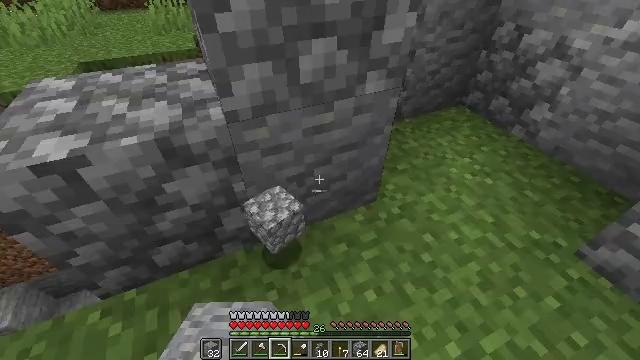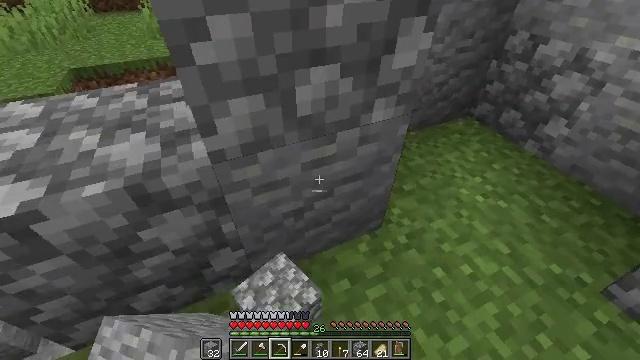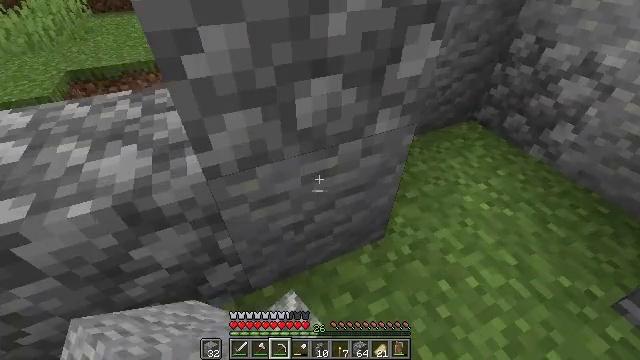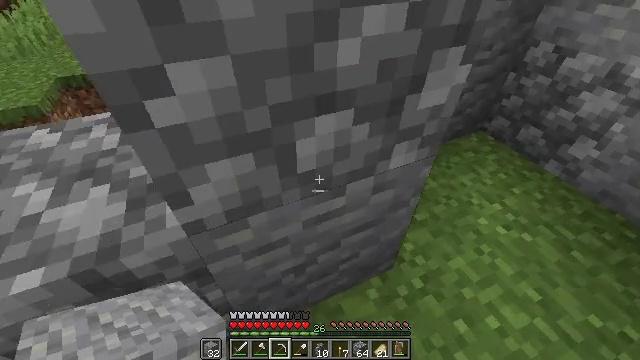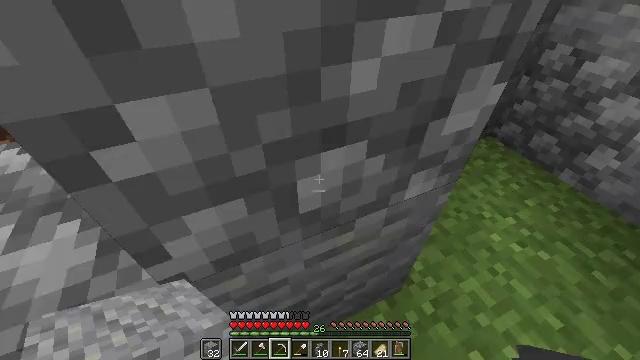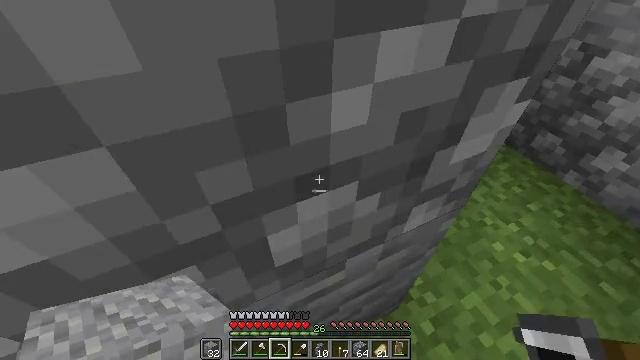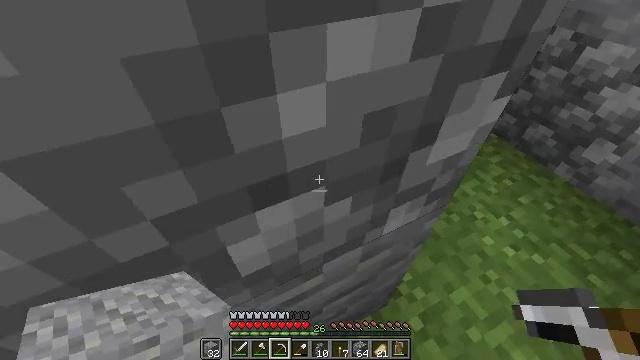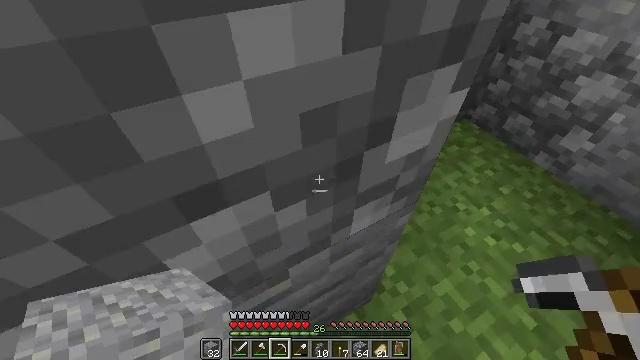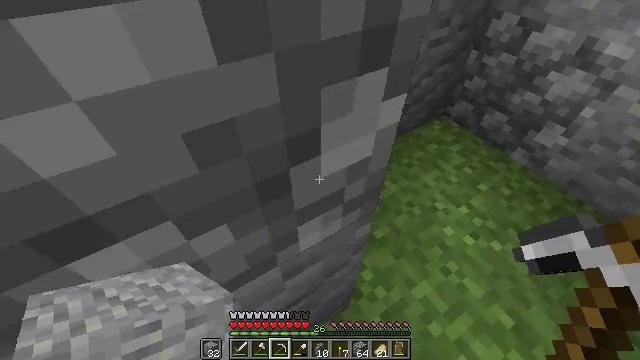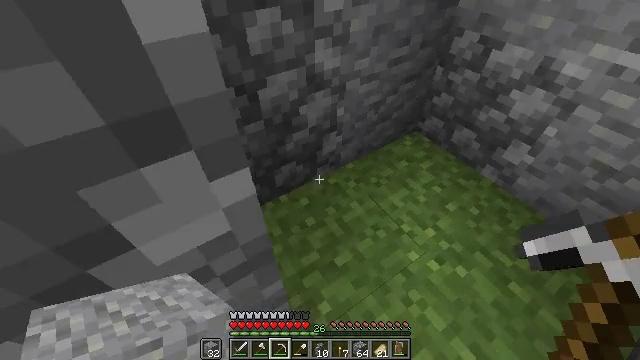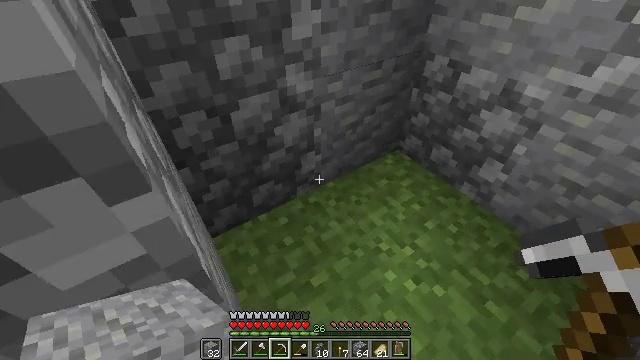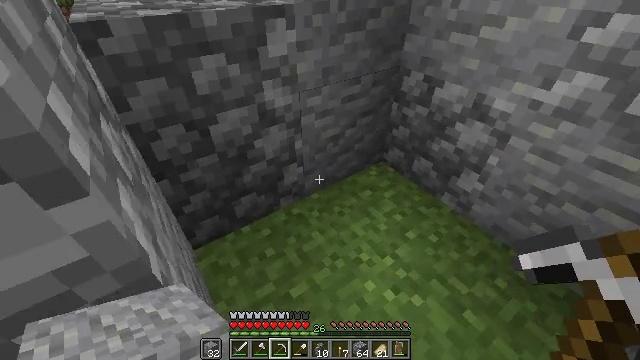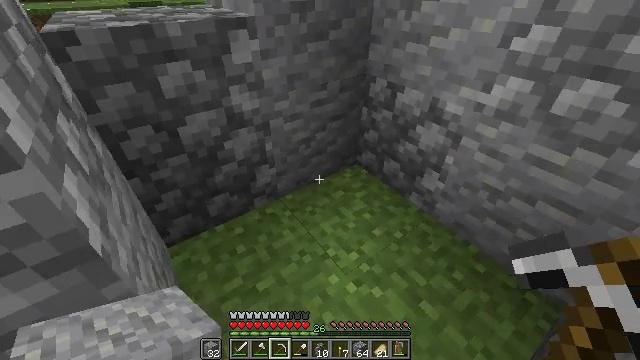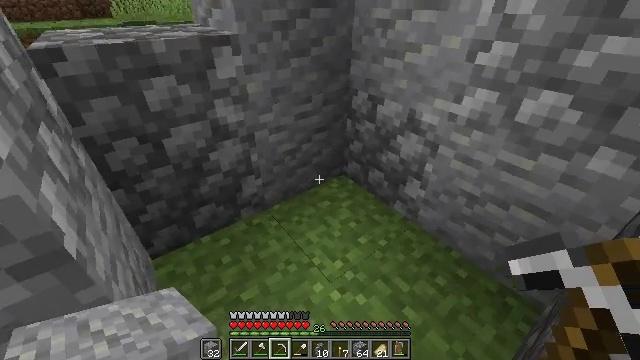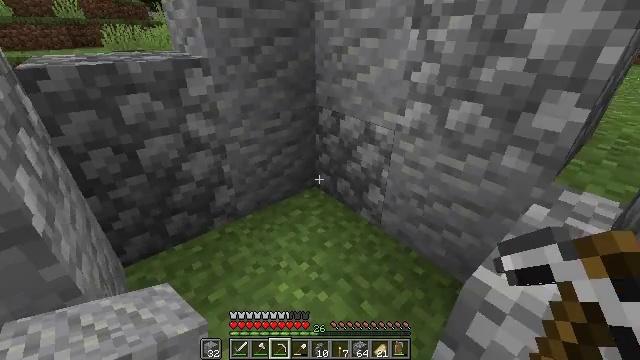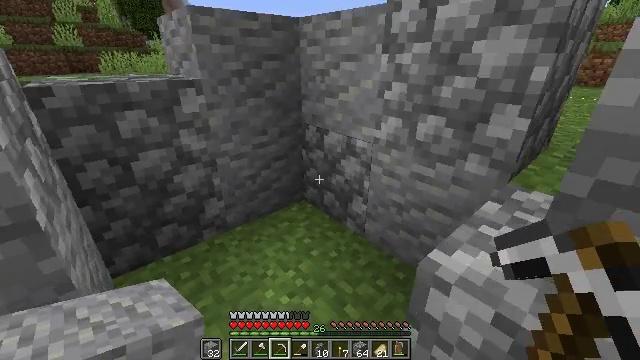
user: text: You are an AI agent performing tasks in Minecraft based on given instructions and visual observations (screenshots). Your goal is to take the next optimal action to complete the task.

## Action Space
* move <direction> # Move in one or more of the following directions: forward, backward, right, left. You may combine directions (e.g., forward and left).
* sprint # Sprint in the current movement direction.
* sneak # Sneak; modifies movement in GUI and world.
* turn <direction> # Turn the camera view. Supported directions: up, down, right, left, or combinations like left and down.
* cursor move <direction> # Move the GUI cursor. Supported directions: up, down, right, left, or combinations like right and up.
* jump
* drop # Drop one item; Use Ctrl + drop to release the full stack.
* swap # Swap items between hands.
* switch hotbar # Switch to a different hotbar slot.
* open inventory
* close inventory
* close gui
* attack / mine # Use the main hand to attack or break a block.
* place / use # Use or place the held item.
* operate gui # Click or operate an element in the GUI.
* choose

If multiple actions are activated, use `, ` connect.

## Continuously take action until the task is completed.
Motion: motion action
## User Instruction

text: Craft an andesite slab.
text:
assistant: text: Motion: move forward
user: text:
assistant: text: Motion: move forward
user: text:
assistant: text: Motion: move forward
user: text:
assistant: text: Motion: move forward
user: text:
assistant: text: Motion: move forward, turn right and down
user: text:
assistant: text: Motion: move forward, turn right and down
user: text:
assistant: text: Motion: move forward and move right, turn right and down
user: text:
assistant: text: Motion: move forward and move right, turn right
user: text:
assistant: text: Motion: move right, turn right and up
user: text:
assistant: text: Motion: move back and move right, turn up
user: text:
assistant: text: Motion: move back and move right, turn up
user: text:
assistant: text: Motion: move back and move right, turn up
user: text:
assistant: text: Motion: move back and move right, turn right and up
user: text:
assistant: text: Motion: move back, turn right and up
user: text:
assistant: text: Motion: move back, turn right and up
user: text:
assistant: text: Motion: move back, turn right and up
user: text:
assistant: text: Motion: move back, turn up
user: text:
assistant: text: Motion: move back, turn up
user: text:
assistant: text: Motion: move back, turn up
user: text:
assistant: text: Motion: move back, turn up
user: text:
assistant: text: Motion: move back, turn up
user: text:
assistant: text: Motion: move back
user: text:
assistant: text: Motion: move back
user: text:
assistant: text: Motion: move back
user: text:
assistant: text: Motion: move back
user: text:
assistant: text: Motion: move back, turn right and up
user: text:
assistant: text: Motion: move back
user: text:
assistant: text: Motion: move back
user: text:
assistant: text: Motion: move back
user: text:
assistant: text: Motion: move back